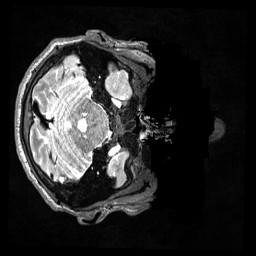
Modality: T2w
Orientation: axial
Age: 24
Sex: male
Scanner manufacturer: siemens
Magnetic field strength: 3 T
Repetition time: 3.2 s
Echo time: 0.562 s